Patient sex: M
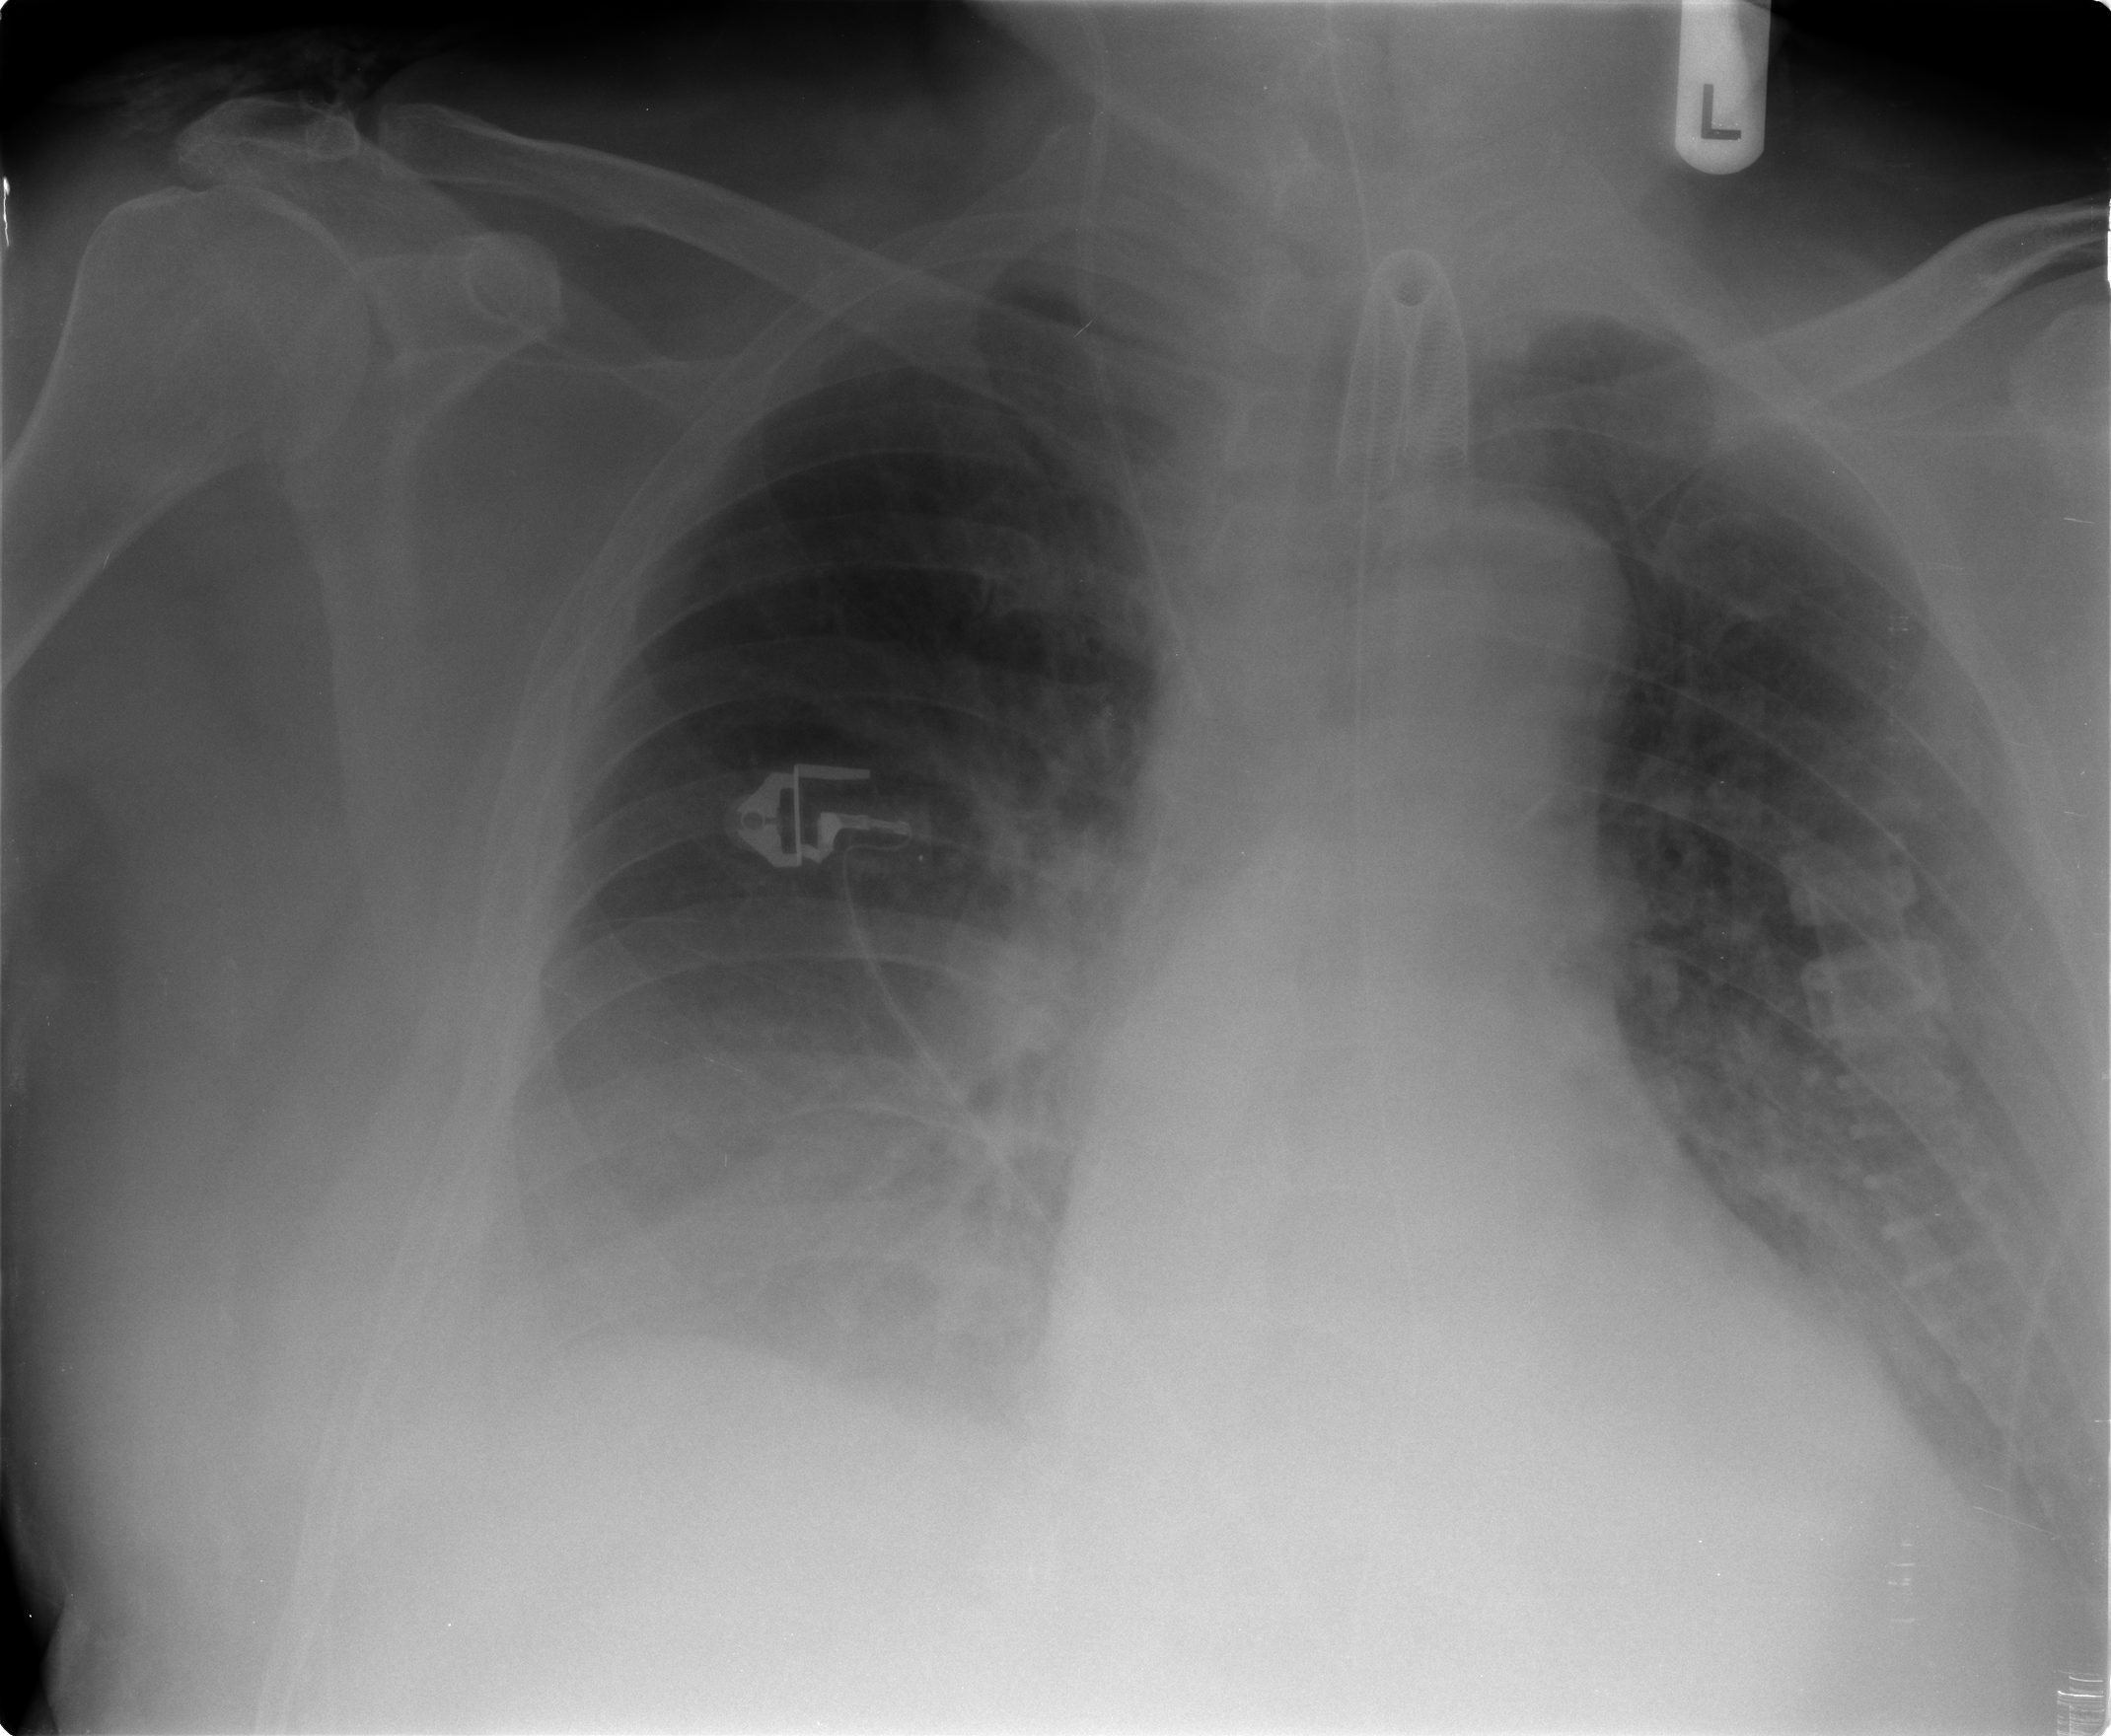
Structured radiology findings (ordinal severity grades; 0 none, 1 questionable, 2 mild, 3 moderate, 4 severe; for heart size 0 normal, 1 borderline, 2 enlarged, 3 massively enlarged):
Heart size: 2
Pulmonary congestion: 2
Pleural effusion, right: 2
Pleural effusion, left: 2
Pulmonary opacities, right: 2
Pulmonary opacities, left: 2
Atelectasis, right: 2
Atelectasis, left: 2